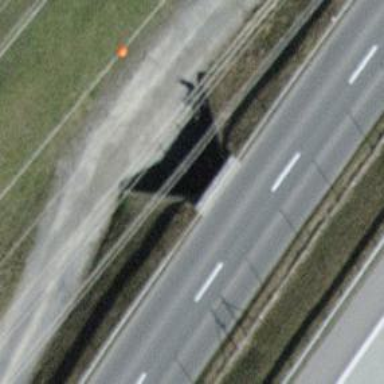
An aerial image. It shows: Concrete path passing through tunnel.